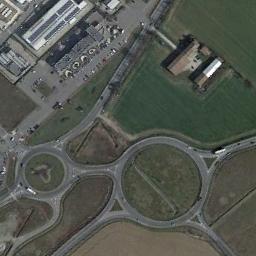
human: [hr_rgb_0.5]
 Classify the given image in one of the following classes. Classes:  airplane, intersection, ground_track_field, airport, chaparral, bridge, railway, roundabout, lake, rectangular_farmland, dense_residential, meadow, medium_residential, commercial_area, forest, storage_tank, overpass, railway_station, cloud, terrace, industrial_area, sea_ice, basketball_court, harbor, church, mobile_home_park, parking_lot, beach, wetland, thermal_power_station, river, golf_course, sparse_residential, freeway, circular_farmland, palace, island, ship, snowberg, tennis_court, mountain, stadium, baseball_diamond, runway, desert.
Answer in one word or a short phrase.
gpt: roundabout